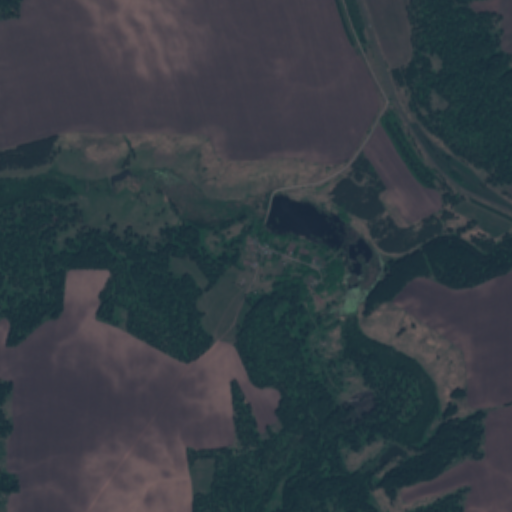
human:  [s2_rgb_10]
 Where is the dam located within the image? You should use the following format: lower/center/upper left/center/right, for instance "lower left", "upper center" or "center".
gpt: The dam is located in the center of the image.
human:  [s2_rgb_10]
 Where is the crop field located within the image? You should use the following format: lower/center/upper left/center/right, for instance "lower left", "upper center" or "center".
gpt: There is no crop field in the image.